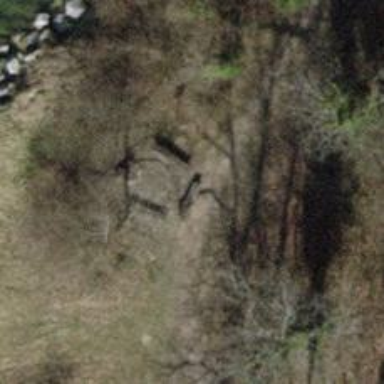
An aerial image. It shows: Brown bench in the vicinity.